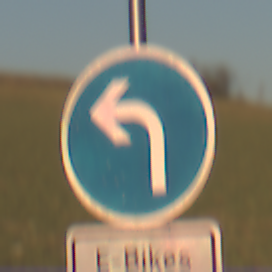
Verkehrszeichen: VorgeschriebeneFahrtrichtungLinks
Zusatzzeichen unten: BesondereFahrzeugeUndTransportgueter13
Umgebung: Outdoor, Nature
Tageszeit: SunriseSunset
Wetter: PartlyCloudy
Licht: Natural
Jahreszeit: NotSpecified
Kontrast: HighContrast